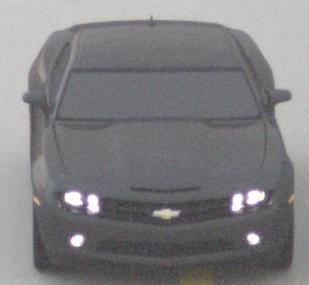
Make: Chevrolet
Model: Camaro Cabriolet 6.2 V8
Detailed model: Camaro (V) Coupé
Model produced from: 2011/09
Model produced until: 2014/02
Doors: 2
Color: gray
Road condition: dry road
Daytime: night
Contrast: low contrast